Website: home-depot
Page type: delivery-shipping
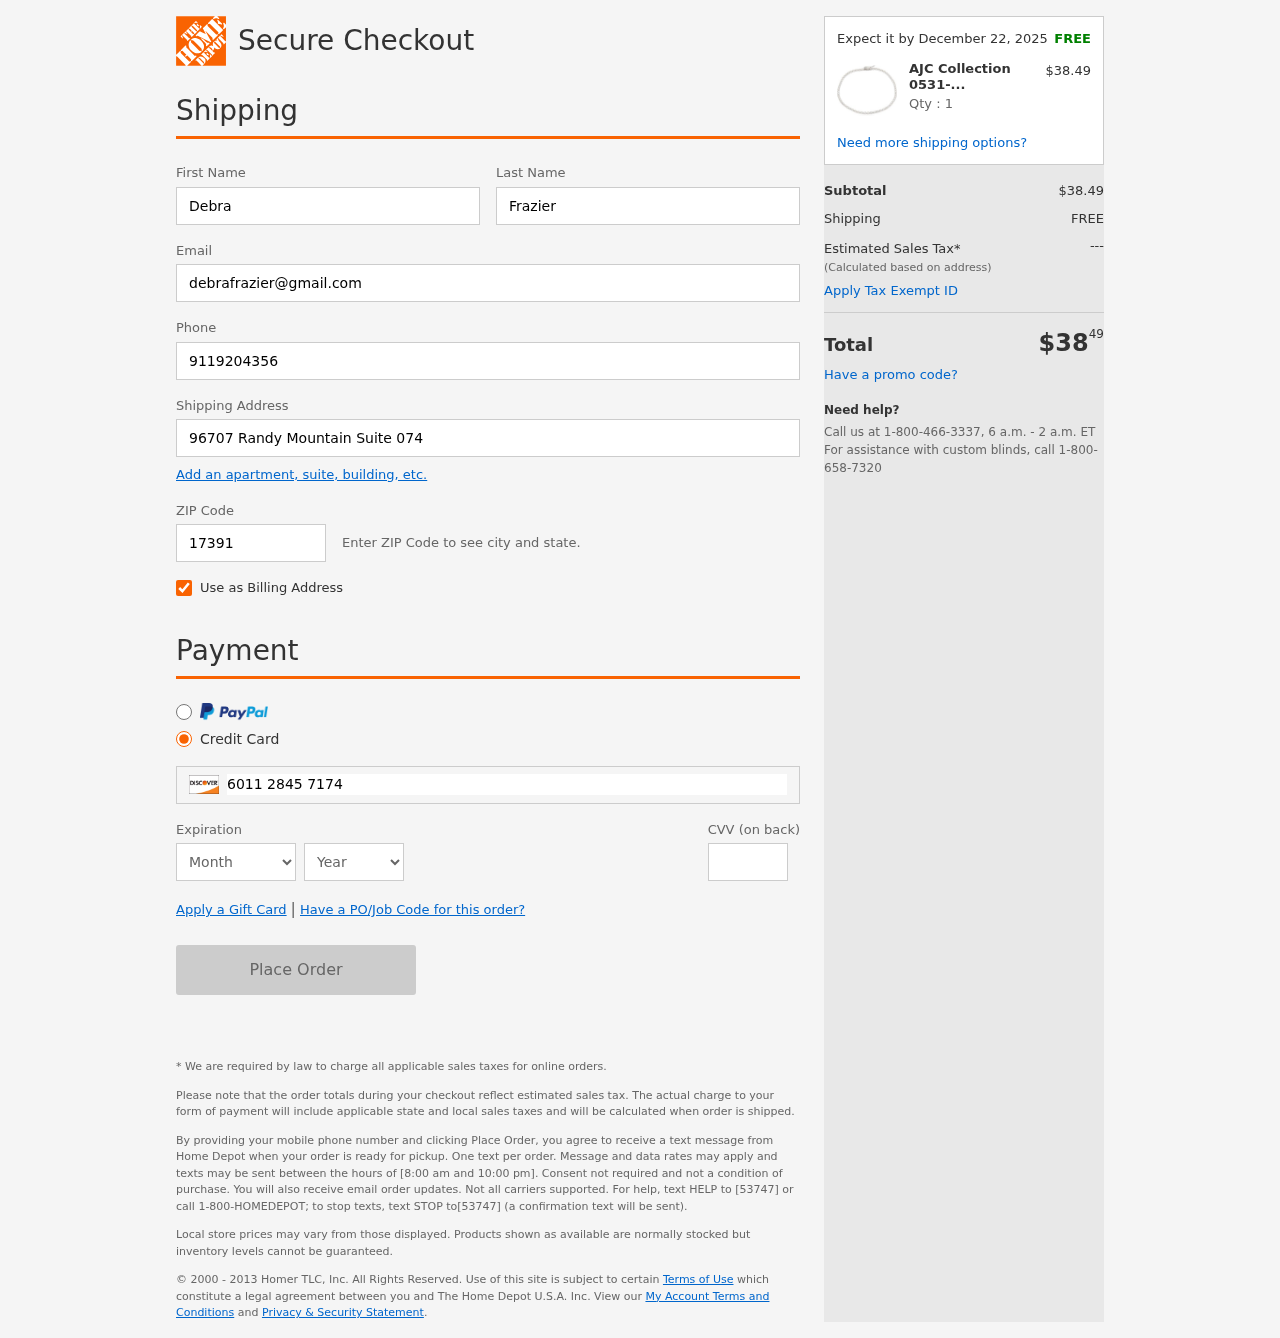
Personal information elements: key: PII_CARD_CVV
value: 546
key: PII_CARD_EXPIRY_MONTH
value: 03
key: PII_CARD_EXPIRY_YEAR
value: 28
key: PII_CARD_NUMBER
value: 6011 2845 7174 0756
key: PII_EMAIL
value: debrafrazier@gmail.com
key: PII_FIRSTNAME
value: Debra
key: PII_LASTNAME
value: Frazier
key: PII_PHONE
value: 9119204356
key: PII_POSTCODE
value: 17391
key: PII_STREET
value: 96707 Randy Mountain Suite 074
Product elements: key: PRODUCT1_NAME
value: AJC Collection 0531-6187-0012-0000 Diamond Platinum 850 Bracelet
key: PRODUCT1_PRICE
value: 38.49
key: PRODUCT1_QUANTITY
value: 1
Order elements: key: ORDER_DELIVERY_DATE
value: Expect it by December 22, 2025
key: ORDER_SUBTOTAL
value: $38.49
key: ORDER_SHIPPING_COST
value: FREE
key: ORDER_TOTAL
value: $3849